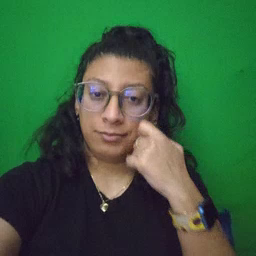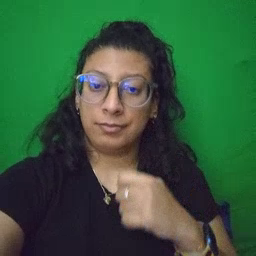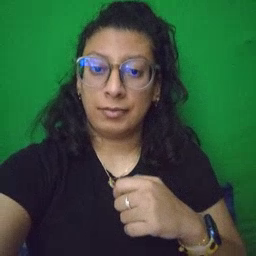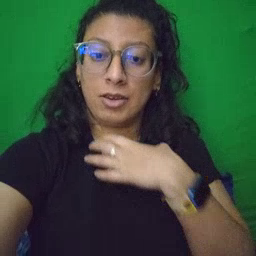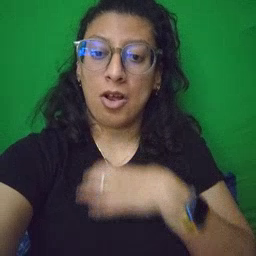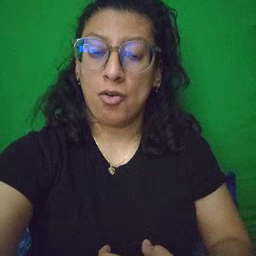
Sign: hungry